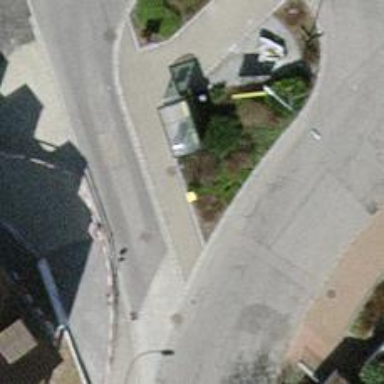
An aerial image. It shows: Post box.